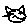
Label: cat